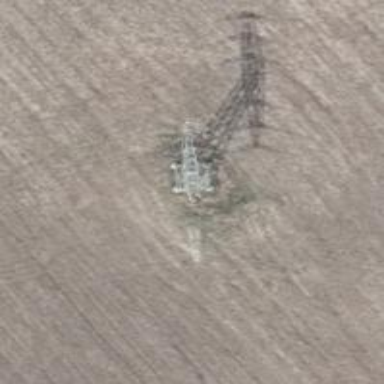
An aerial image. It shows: Power tower.